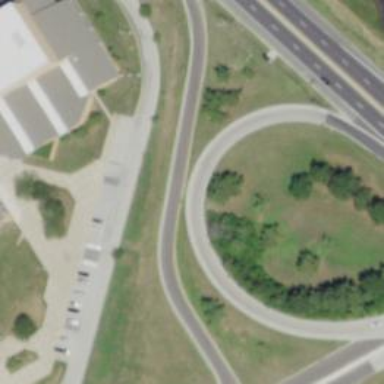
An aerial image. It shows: Trunk link highway.